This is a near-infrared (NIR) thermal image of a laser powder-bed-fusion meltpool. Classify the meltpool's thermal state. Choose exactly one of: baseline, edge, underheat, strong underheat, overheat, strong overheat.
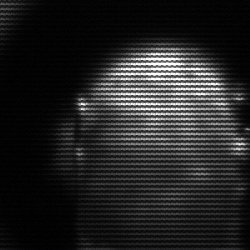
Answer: baseline